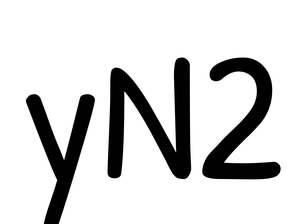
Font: PatrickHand-Regular